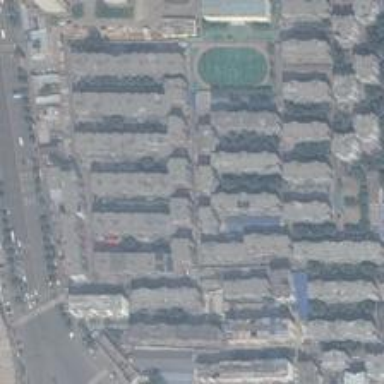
The football field is between the neatly arranged low buildings and several tall apartments .